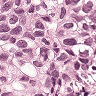
Metastatic tissue present: yes